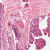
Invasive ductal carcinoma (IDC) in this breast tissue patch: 0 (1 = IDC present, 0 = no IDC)